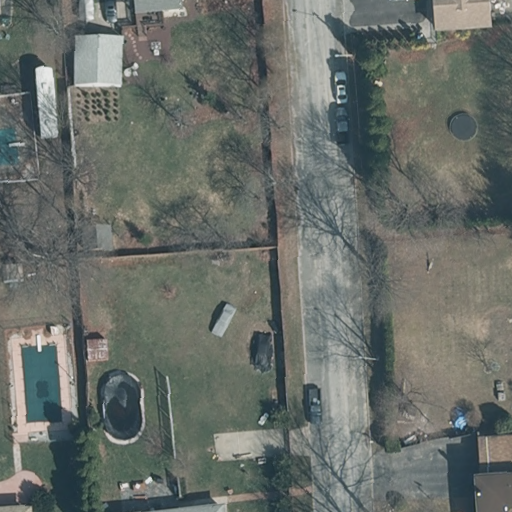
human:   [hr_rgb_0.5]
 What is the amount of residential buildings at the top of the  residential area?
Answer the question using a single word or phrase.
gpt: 0

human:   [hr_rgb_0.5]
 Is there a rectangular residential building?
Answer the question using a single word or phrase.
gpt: yes

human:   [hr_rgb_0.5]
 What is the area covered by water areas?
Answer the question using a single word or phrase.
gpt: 0m2

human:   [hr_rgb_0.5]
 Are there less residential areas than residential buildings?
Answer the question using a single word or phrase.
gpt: yes

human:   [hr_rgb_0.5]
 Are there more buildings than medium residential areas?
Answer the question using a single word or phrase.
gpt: yes

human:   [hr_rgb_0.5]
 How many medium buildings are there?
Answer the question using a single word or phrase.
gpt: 1

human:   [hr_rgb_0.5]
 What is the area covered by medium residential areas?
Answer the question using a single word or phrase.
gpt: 0m2

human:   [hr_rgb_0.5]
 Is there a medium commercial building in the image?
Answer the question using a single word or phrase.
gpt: no

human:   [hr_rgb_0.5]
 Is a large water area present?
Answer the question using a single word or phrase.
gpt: no

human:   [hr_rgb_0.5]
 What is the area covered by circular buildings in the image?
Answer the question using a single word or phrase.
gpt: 0m2

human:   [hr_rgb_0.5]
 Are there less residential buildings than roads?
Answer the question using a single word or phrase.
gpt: no

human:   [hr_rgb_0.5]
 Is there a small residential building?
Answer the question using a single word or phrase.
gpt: yes

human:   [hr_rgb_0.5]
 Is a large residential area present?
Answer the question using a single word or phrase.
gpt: yes

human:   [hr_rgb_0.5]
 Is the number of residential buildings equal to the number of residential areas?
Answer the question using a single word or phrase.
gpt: no

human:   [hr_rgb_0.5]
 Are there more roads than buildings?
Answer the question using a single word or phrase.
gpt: no

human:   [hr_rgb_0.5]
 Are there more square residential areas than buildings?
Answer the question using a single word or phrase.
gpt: no

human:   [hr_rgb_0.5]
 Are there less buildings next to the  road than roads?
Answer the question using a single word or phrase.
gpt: no

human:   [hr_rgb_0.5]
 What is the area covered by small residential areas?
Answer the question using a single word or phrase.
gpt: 0m2

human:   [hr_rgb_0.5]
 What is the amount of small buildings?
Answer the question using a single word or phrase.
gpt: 5

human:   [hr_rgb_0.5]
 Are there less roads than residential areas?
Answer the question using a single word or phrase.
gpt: no

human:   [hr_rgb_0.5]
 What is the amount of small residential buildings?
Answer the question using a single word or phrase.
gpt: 4

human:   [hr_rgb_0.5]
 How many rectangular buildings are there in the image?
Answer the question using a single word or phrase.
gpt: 6

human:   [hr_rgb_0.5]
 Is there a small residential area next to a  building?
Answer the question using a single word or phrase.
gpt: no

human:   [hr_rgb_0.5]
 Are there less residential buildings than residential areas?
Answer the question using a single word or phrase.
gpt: no

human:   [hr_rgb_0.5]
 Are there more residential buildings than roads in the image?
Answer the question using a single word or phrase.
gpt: yes

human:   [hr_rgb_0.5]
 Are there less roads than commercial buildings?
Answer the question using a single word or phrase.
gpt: no

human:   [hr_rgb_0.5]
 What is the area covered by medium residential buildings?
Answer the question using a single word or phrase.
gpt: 184m2

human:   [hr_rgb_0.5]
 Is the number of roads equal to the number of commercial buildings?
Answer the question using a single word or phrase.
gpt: no

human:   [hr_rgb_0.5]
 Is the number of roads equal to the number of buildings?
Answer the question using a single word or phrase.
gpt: no

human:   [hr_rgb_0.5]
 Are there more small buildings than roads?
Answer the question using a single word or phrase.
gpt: yes

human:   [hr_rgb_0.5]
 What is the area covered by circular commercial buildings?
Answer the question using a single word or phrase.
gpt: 0m2

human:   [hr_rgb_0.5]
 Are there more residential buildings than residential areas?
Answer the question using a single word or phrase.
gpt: yes

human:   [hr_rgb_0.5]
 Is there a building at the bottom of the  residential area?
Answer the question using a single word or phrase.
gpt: yes

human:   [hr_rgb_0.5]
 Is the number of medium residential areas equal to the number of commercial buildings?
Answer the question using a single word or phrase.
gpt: yes

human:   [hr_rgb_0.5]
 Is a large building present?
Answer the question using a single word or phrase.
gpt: no

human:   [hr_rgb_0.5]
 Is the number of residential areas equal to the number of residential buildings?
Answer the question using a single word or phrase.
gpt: no